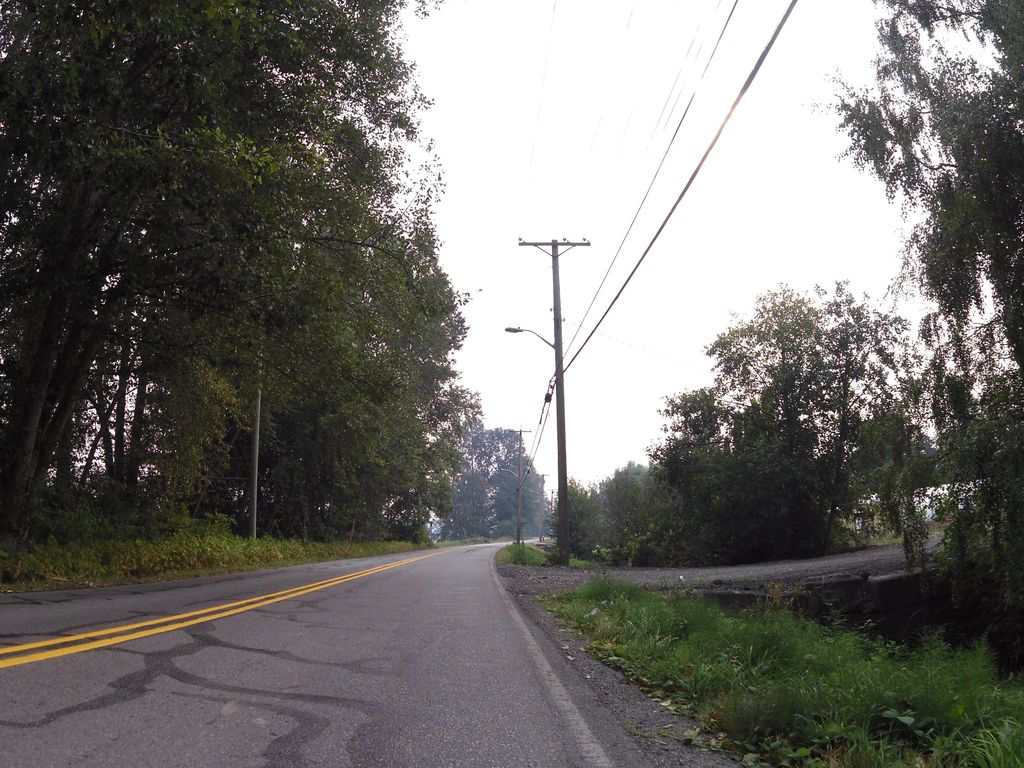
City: vancouver